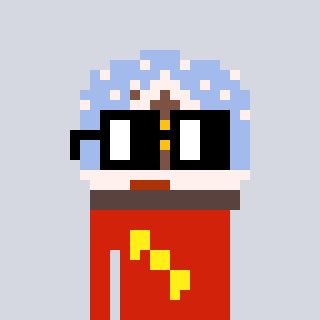
a pixel art character with square black glasses, a snow globe-shaped head and a red-colored body on a cool background